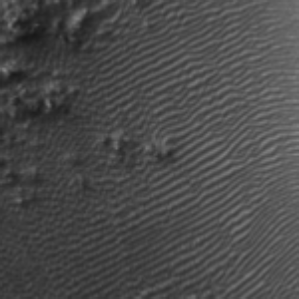
Label: frost